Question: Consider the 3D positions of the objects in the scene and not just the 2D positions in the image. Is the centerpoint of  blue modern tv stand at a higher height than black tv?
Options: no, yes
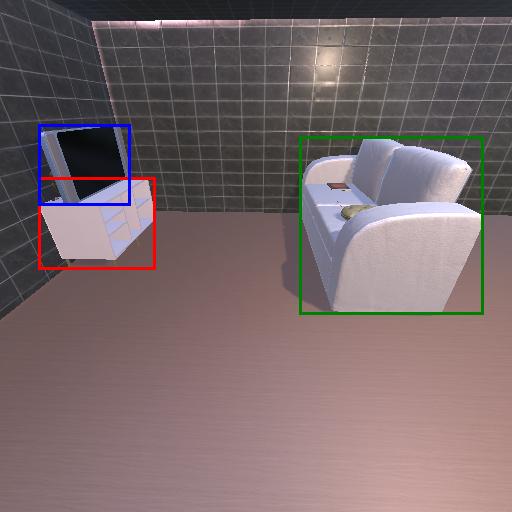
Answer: no